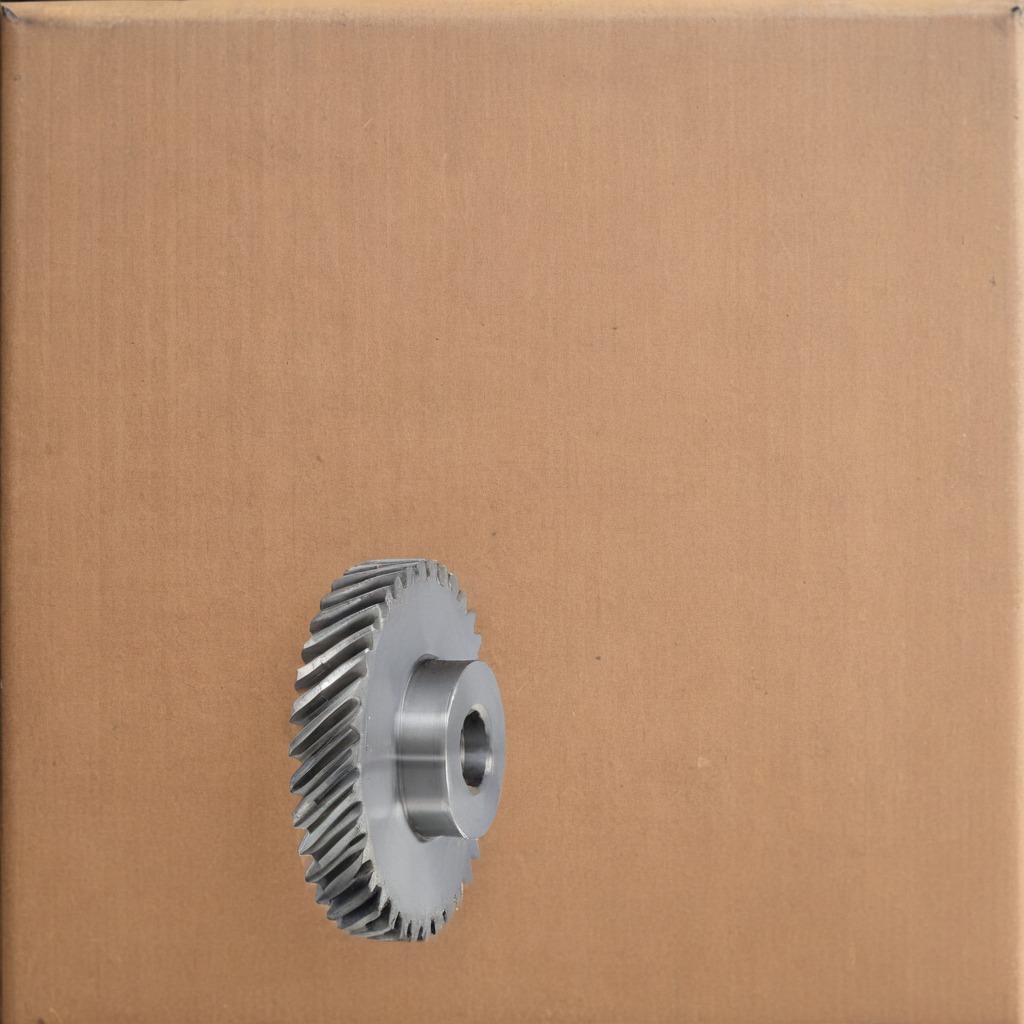
A steel gear with teeth is lying on the cardboard box surface in an outdoor workshop during daytime bright natural light soft shadows slightly creased but